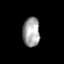
Tissue: prostate
Cell type: T cells
Senescence score: 0.2896
Nuclear area (px): 492
Mean DAPI intensity: 162.598